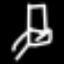
Label: chair